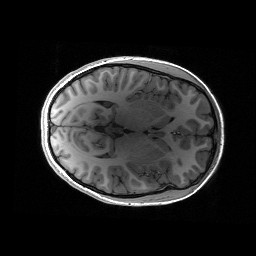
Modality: T1w
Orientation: axial
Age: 16
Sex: female
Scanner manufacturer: siemens
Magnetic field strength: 3 T
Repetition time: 2.53 s
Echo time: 0.00297 s